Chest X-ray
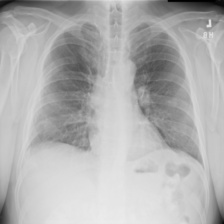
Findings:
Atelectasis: negative
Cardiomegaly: negative
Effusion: negative
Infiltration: negative
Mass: negative
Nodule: negative
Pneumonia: negative
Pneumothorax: negative
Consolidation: negative
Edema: negative
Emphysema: negative
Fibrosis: negative
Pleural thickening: negative
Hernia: negative